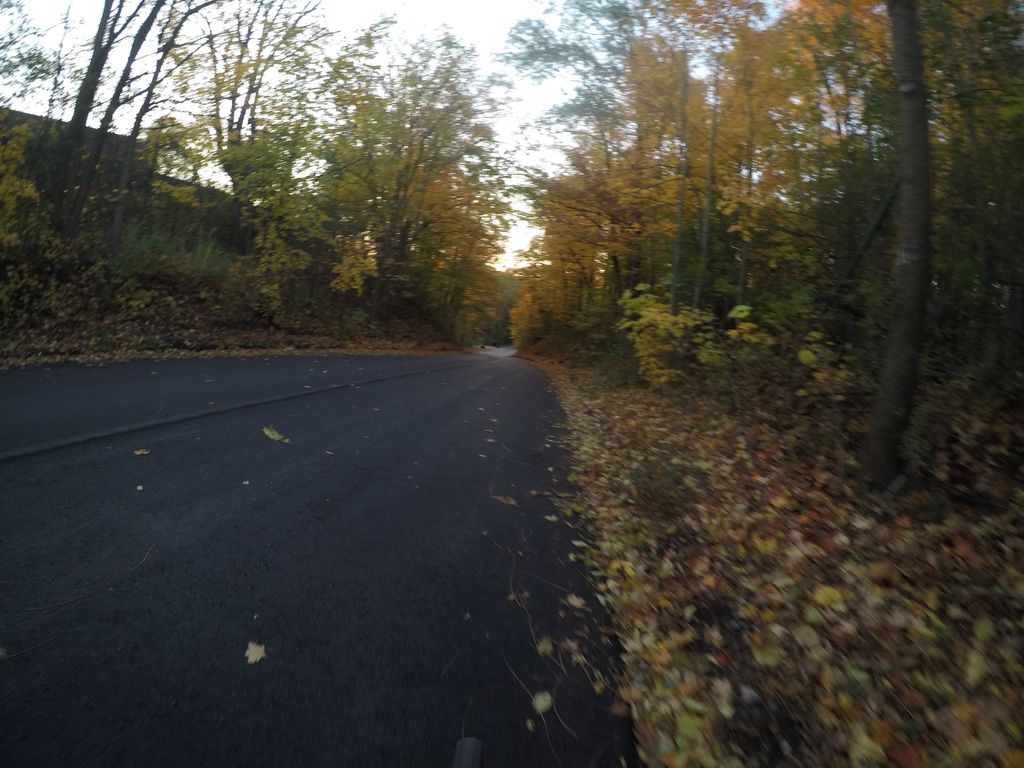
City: kitchener-waterloo